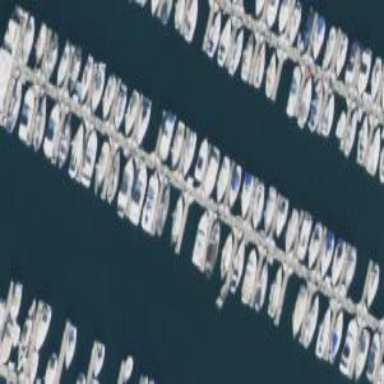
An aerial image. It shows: Man-made pier.